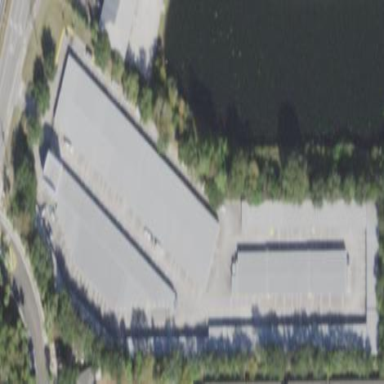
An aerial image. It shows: Commercial area with storage rental shop.